Field crop: maize
Growth stage: 2
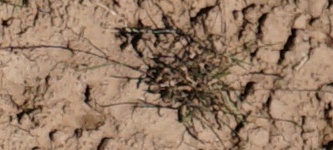
Species: lolium